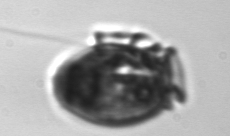
Label: Dinophysis_acuminata